Field crop: tomato
Growth stage: 1
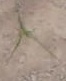
Species: cyperus